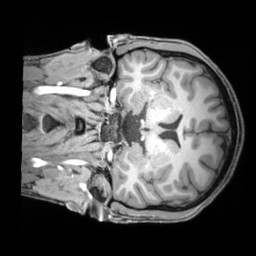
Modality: T1w
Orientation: coronal
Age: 23
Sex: male
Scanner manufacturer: siemens
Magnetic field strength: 3 T
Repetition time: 1.97 s
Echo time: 0.00206 s